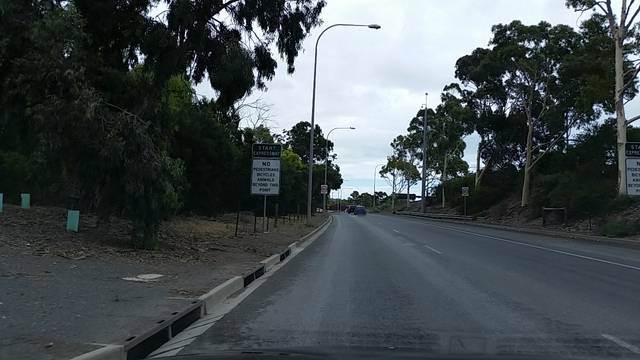
Region: Australia
Coordinates: -35.024, 138.559